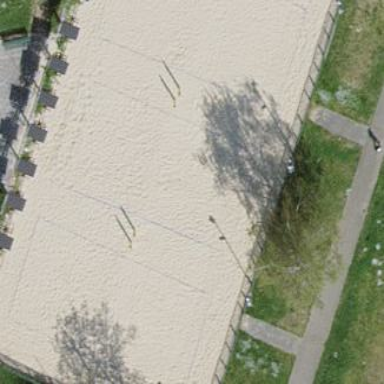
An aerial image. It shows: Sandy pitch designated for beach volleyball.